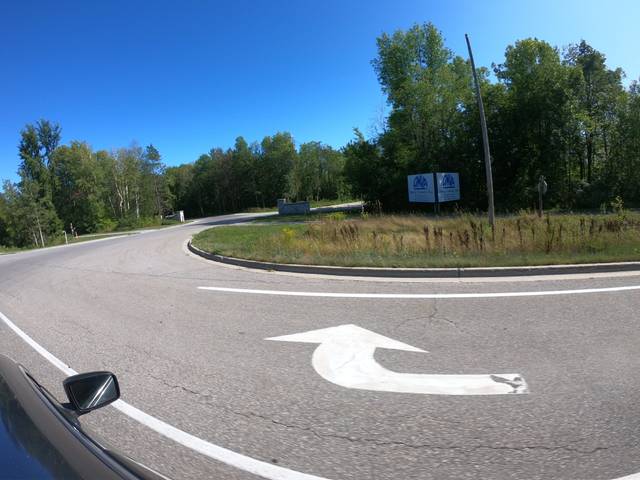
Region: Canada
Coordinates: 44.88, -76.329